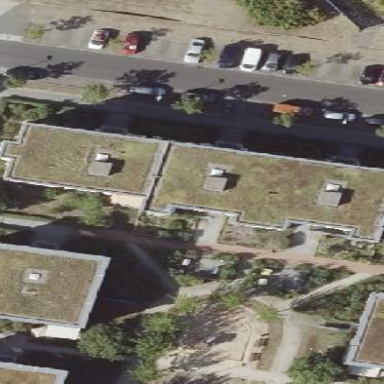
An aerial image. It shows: Apartment building with flat roof.